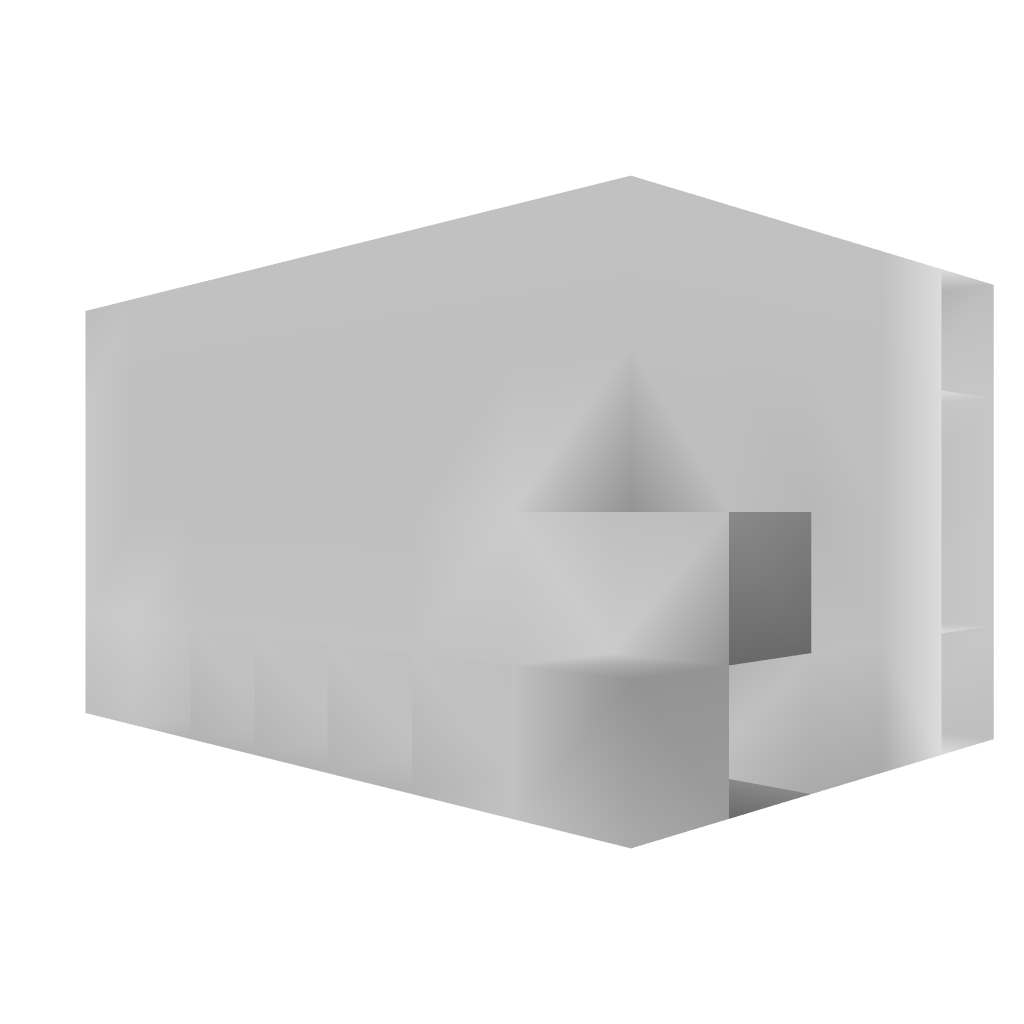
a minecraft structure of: Simple Vending Machine